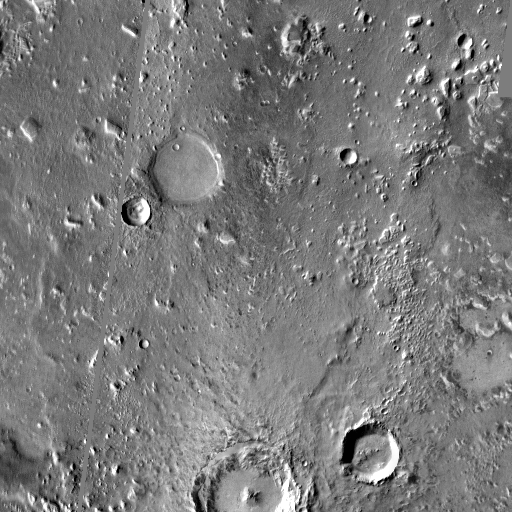
Crater classes present: Background, Other, Layered, Secondary